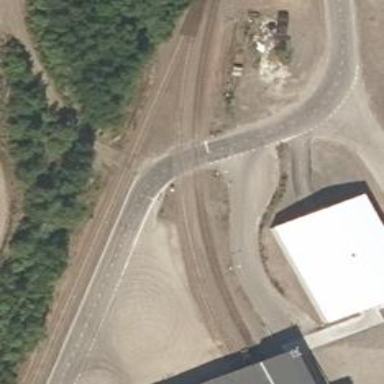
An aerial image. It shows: Railway yard in service.